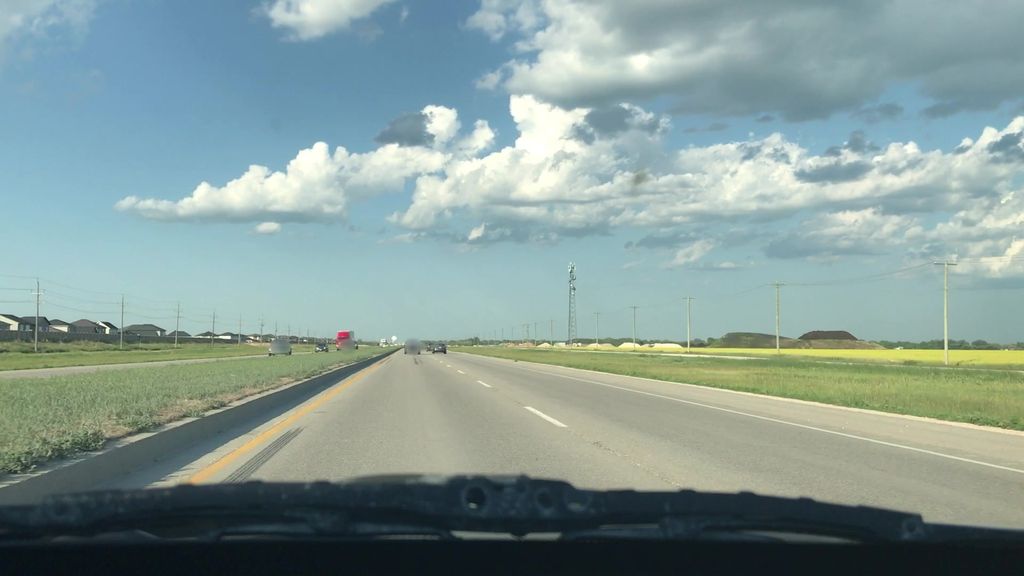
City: winnipeg